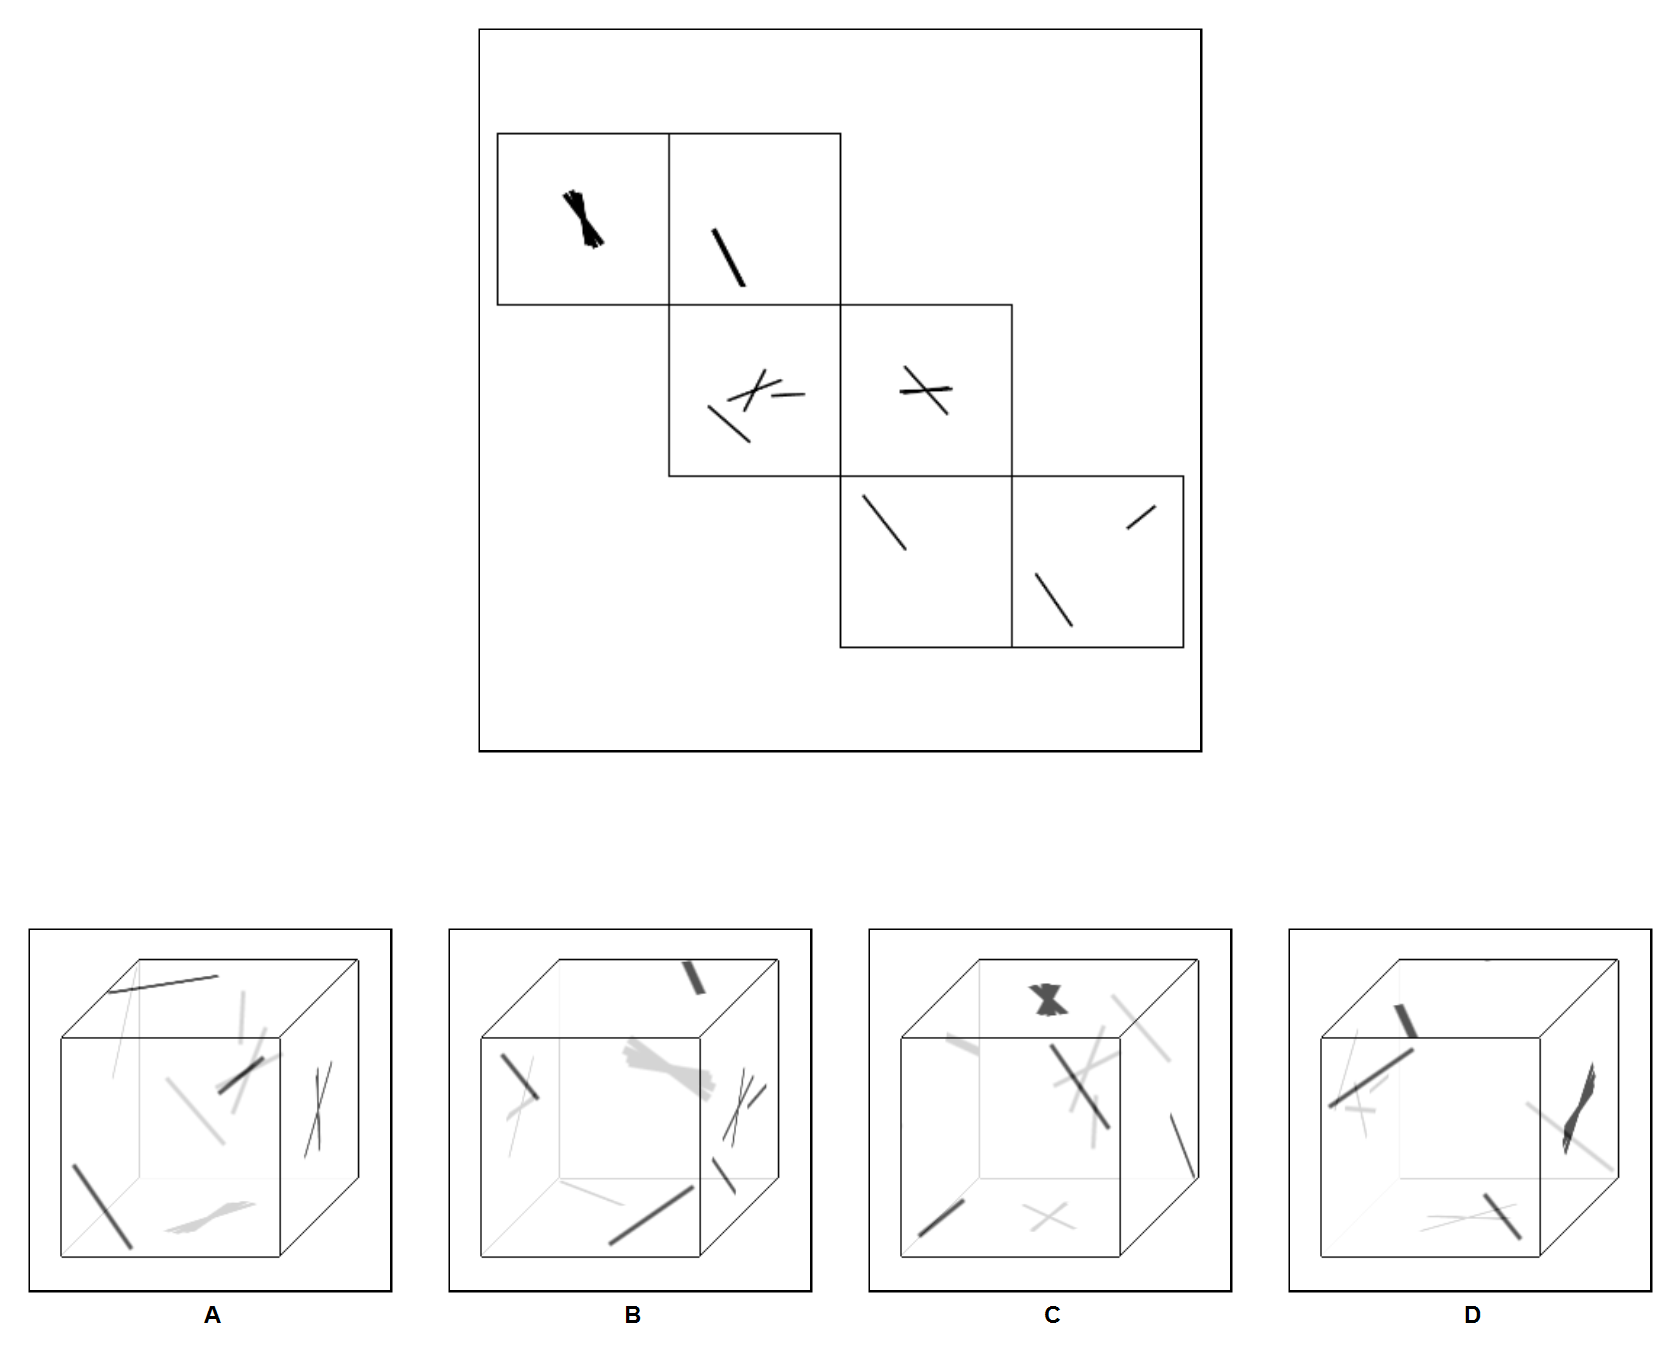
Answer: C